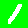
Digit: 1